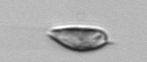
Label: Prorocentrum_triestinum